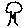
Label: tree